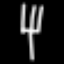
Label: fork